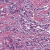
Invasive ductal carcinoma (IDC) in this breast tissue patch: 1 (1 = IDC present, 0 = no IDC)